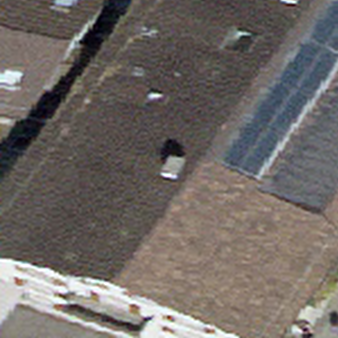
Label: other